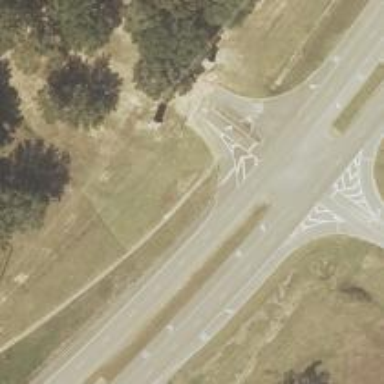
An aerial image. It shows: Trunk link highway.